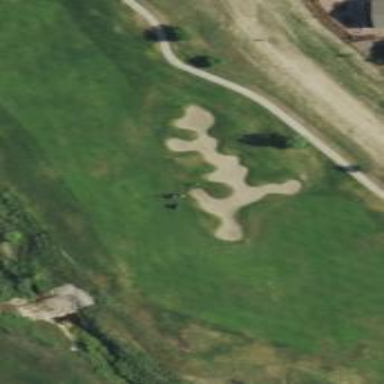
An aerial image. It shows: Golf hole.